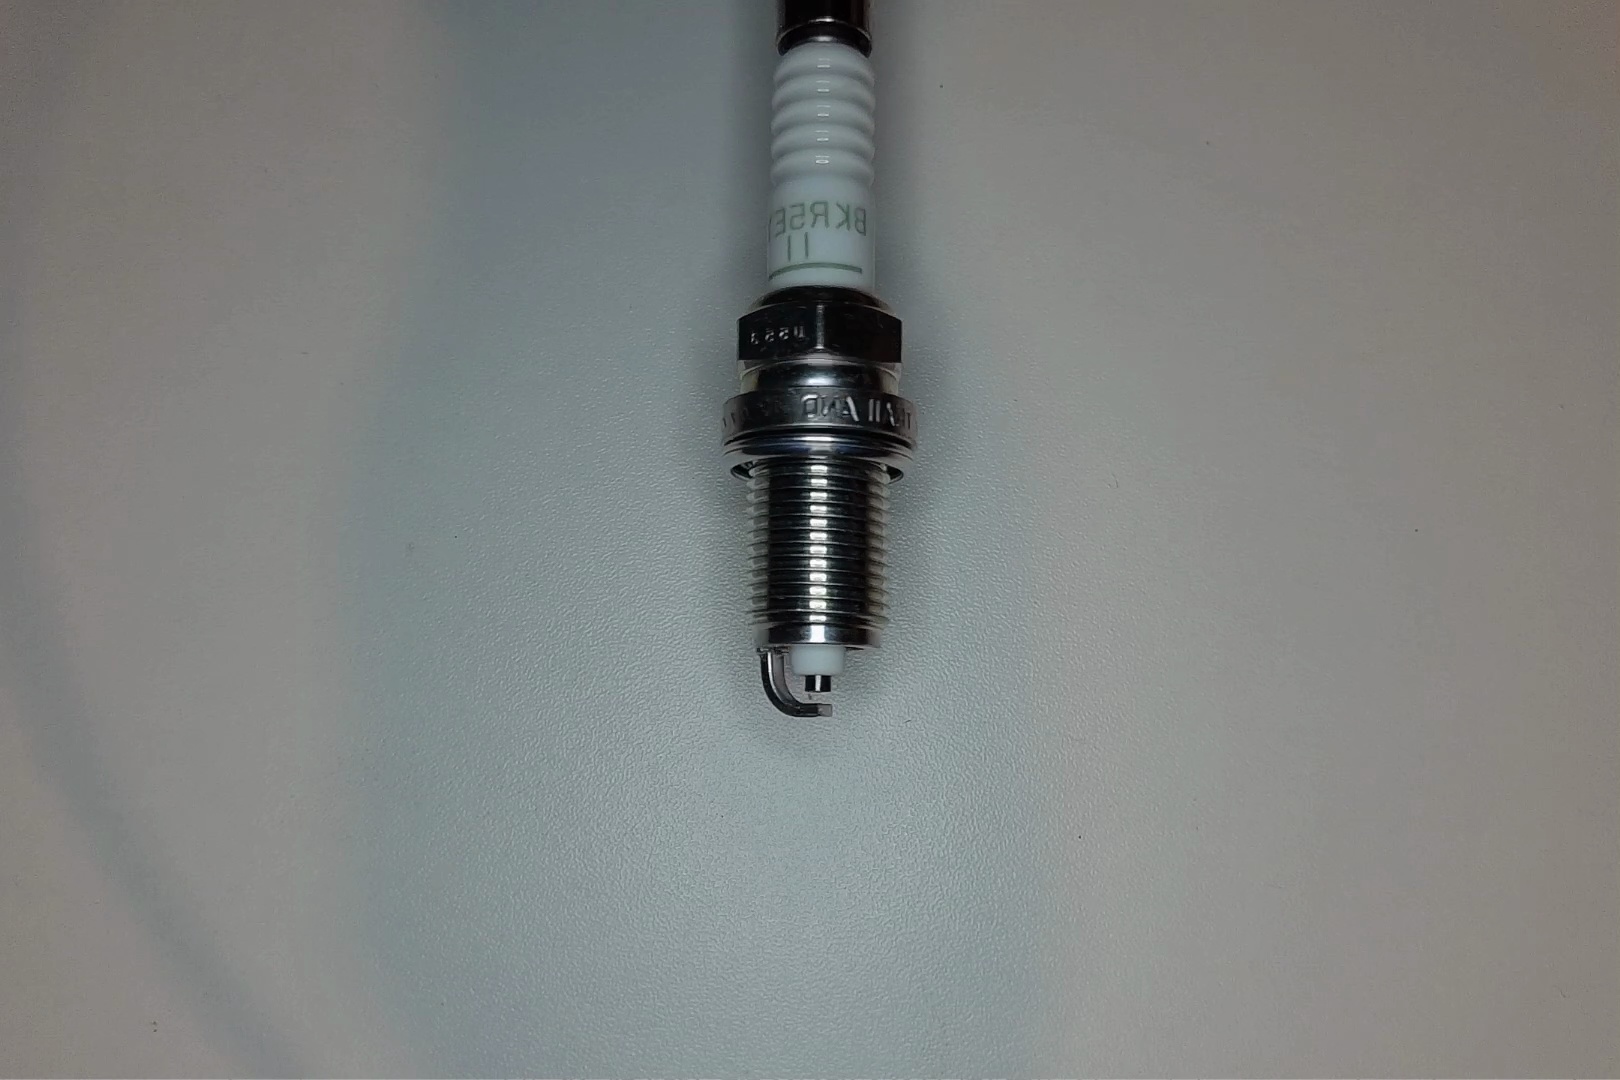
Label: no anomaly